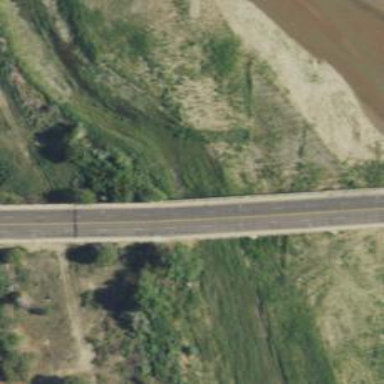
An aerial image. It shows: Viaduct bridge on tertiary road.